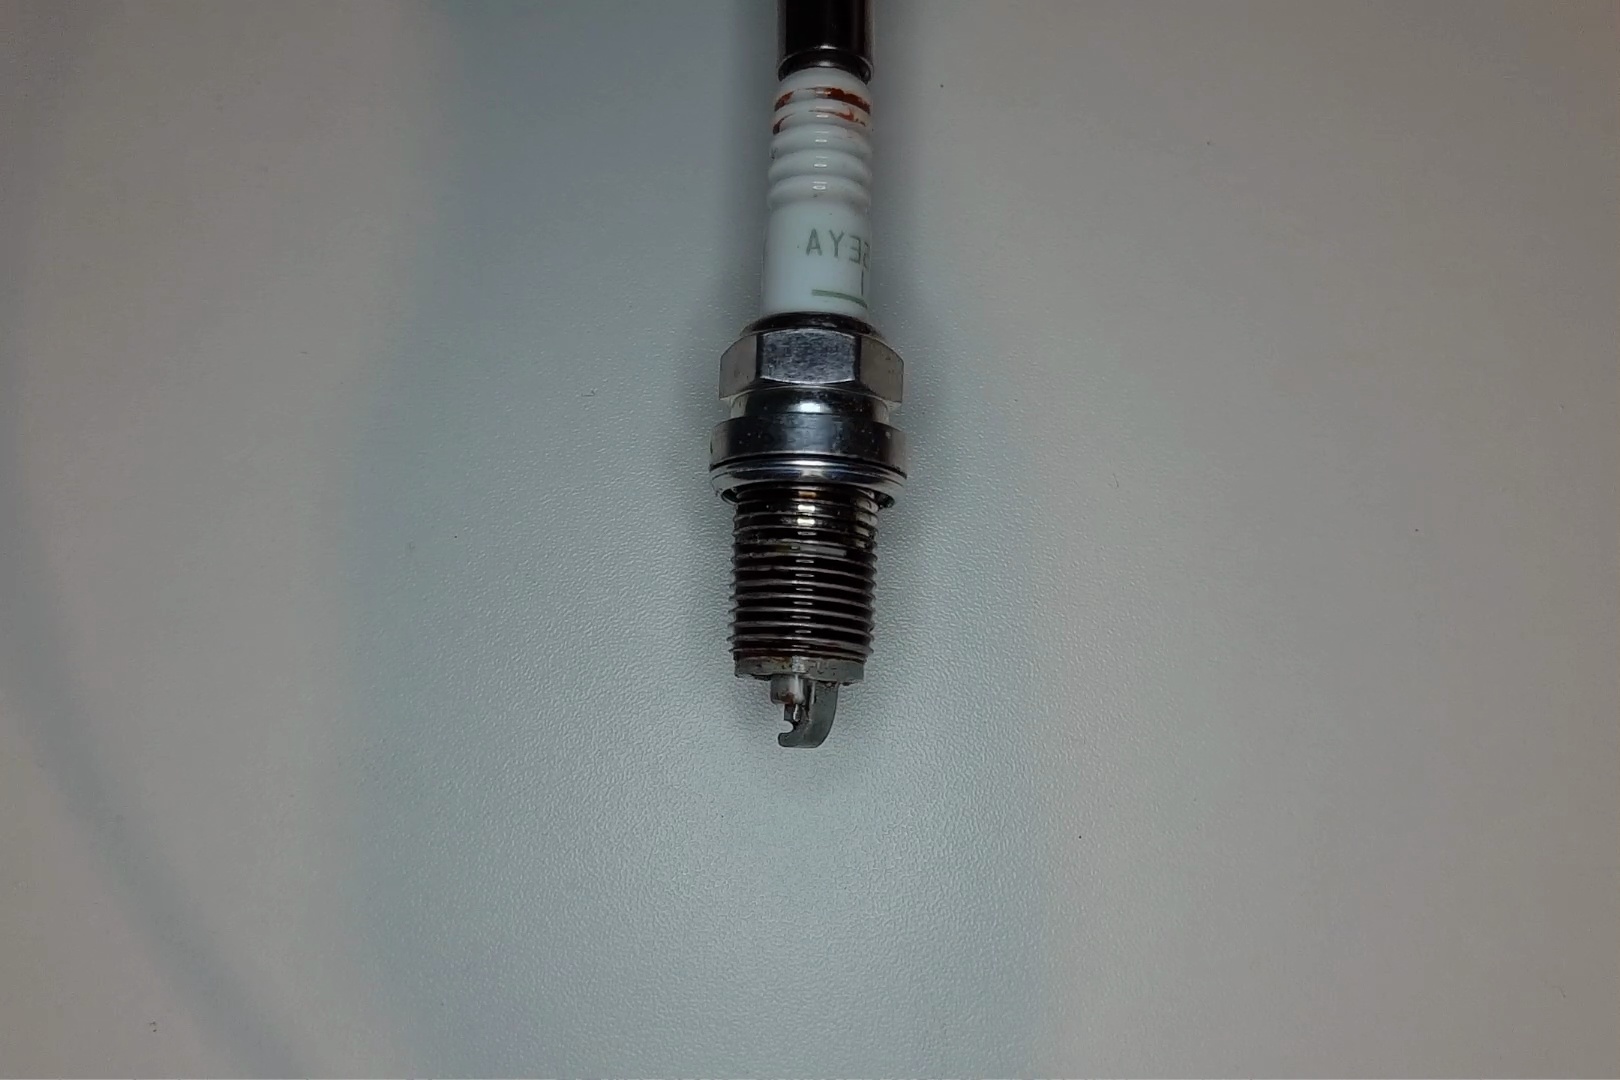
Label: anomaly